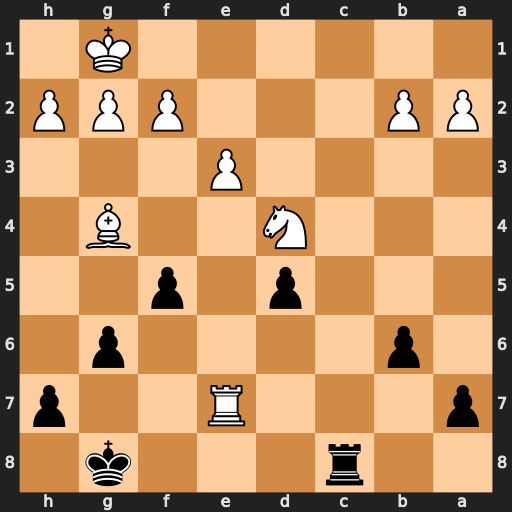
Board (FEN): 2r3k1/p3R2p/1p4p1/3p1p2/3N2B1/4P3/PP3PPP/6K1
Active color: b
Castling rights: -
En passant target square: -
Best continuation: Rc1+ Bd1 Rxd1#